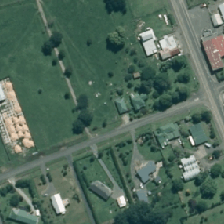
Land cover: urban_build_up